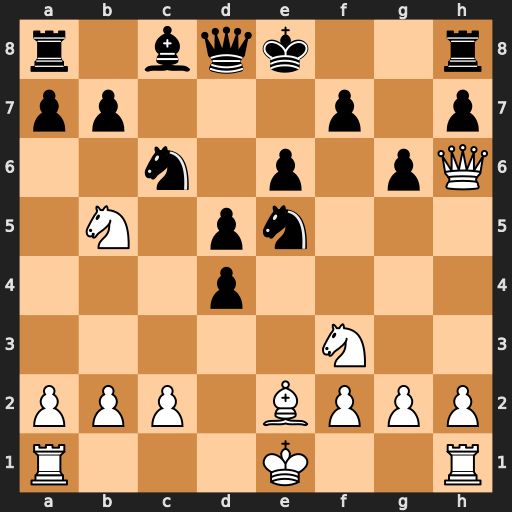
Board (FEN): r1bqk2r/pp3p1p/2n1p1pQ/1N1pn3/3p4/5N2/PPP1BPPP/R3K2R
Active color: w
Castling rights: KQkq
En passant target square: -
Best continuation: Nxe5 Nxe5 Qg7 Rf8 Qxe5